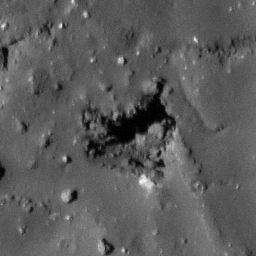
Pit: Tycho 18
Host crater: Tycho
Host type: impact_melt
Lunar coordinates: latitude -43.278, longitude 347.826